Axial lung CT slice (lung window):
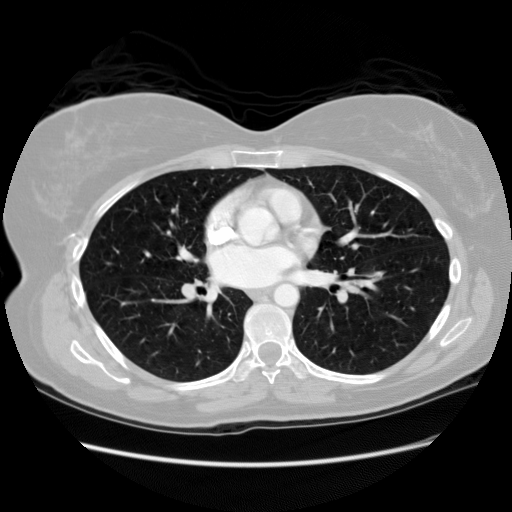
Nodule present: no